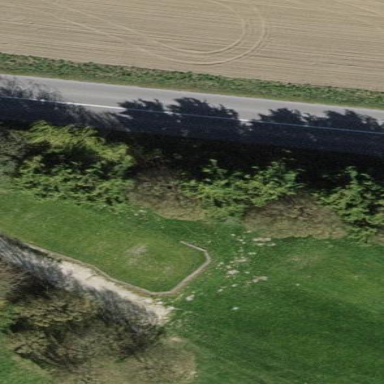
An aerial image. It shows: Grassy area designated as golf tee.